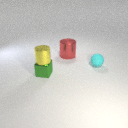
large red metal cylinder to the left of small cyan rubber sphere